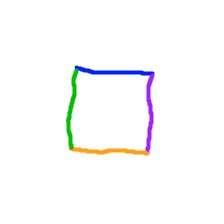
Shape: square